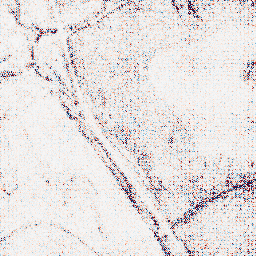
Category: wavelet
Decomposition family: wavelet_dwt
Decomposition parameters: wavelet: db2
level: 1
Upsampling method: regularized
Upsampling parameters: scale: 4
lambda_reg: 0.1
Upsampling scale: 4